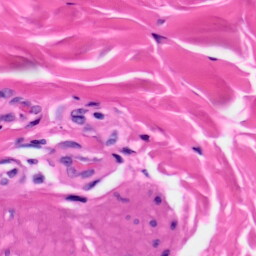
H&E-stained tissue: Skin